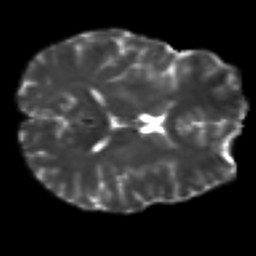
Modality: T2w
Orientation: axial
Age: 26
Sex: male
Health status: healthy
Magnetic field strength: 3 T
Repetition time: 8.4 s
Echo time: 0.0926 s